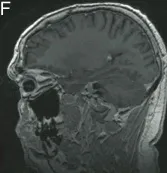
(A-D) Preoperative magnetic resonance imaging (MRI). Enhancing lesion in the lateral ependymal surface of the right lateral trigone measuring 1.7 x 1.4 x 1.2 cm. The medial border is intimately associated with the adjacent choroid plexus. Surrounding vasogenic edema in the periventricular white matter of the right parietal lobe. (D) Representative axial T2 FLAIR image demonstrating perilesional edema.
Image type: radiology (mri)